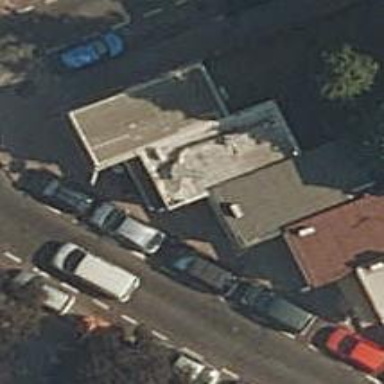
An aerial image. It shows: Café.